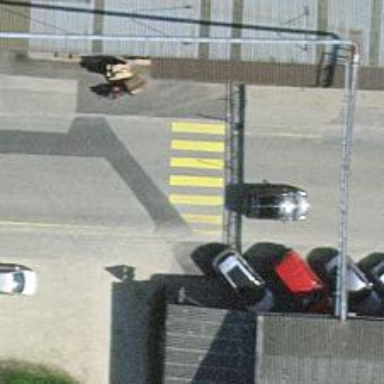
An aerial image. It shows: Primary road with asphalt surface.